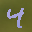
Label: 4